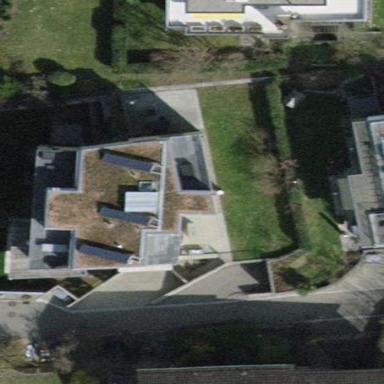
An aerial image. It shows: Building with flat roof oriented across its structure.